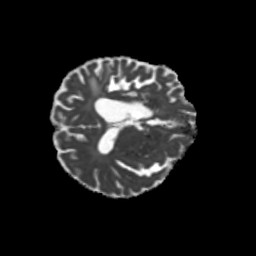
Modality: MD
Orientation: axial
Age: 70
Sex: male
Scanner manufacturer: siemens
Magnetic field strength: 3 T
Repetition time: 5.25 s
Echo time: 0.08 s